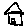
Label: house